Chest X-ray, PA view. Patient: 39 years old, sex M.
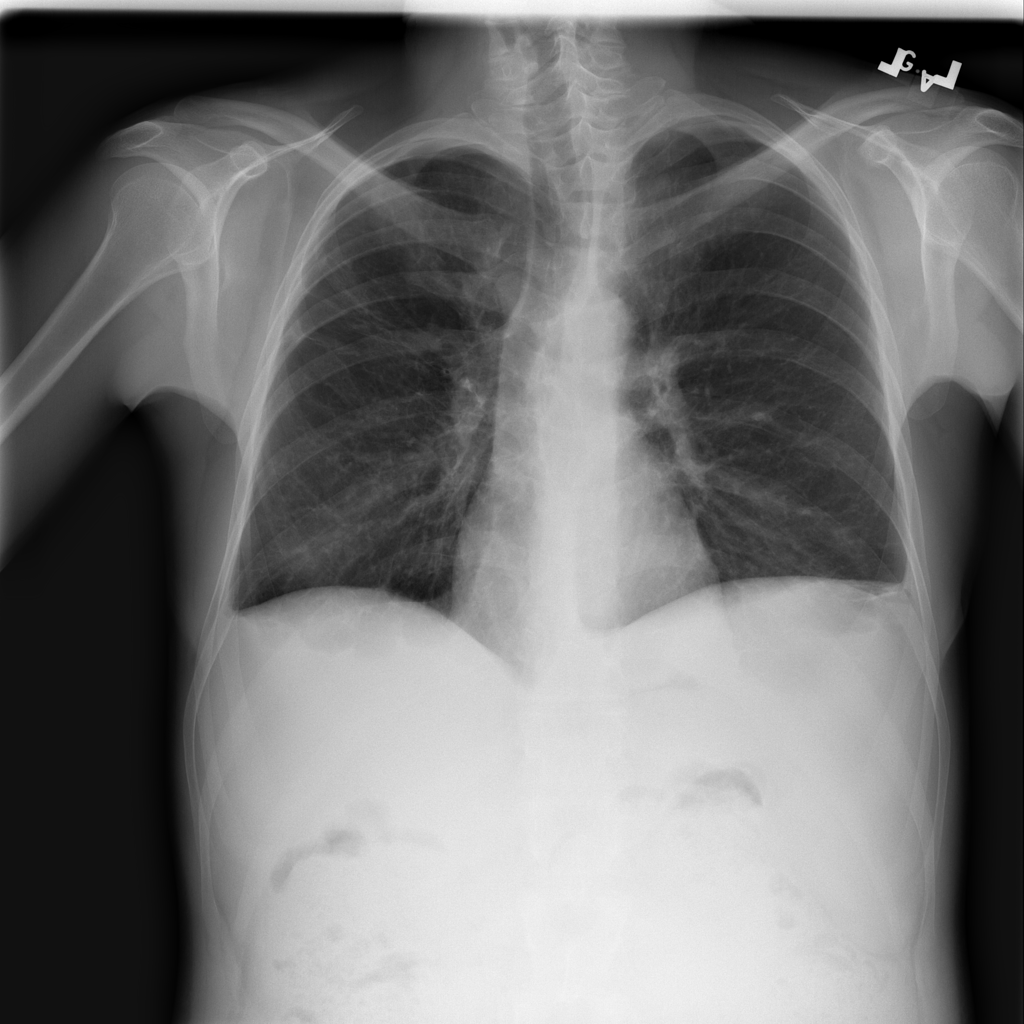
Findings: Fibrosis